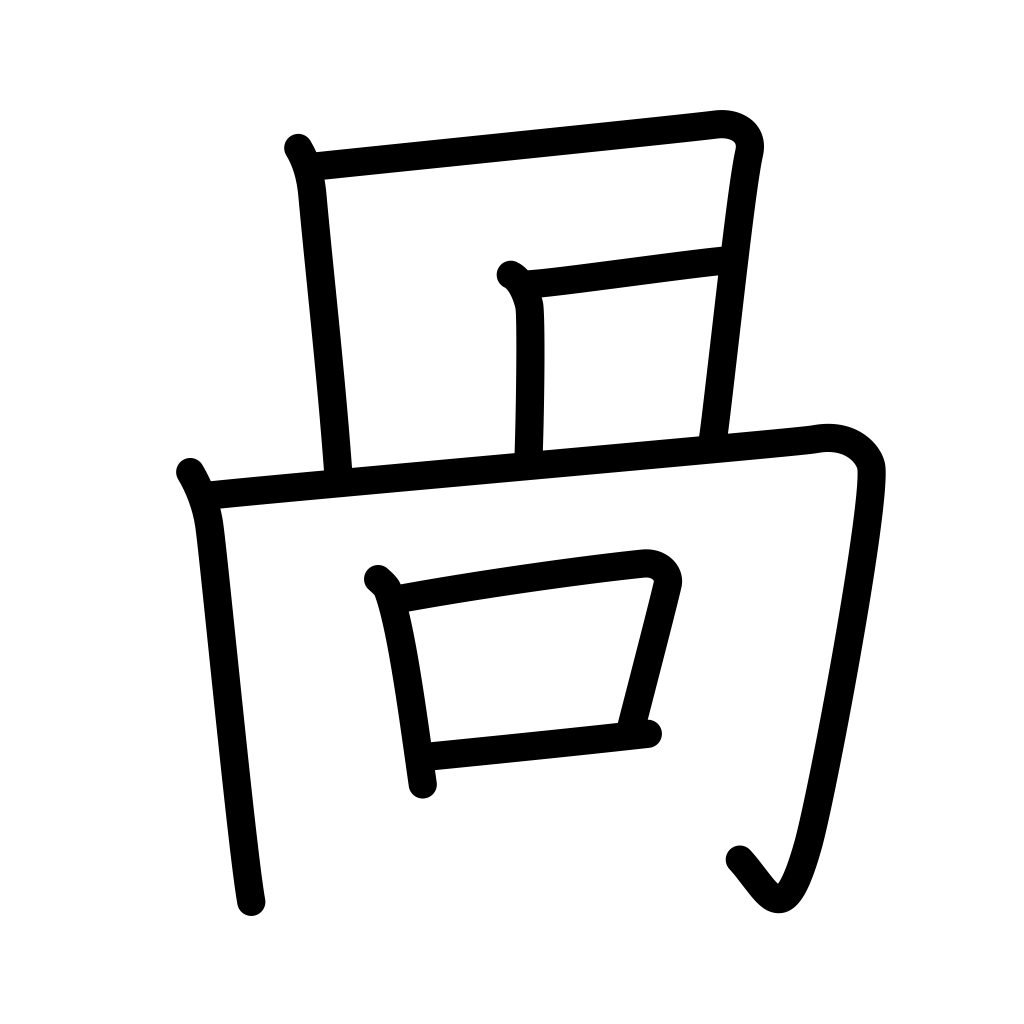
Meaning: crooked mouth, evil, dishonest